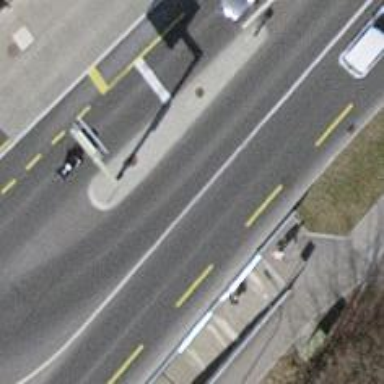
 featuring lane for cyclists on both sides."